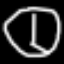
Label: clock